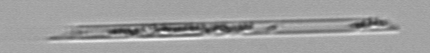
Label: Rhizosolenia